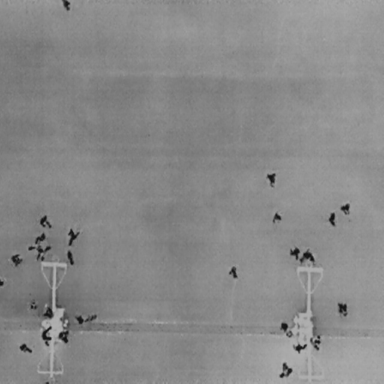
There are 25 People in the infrared image.